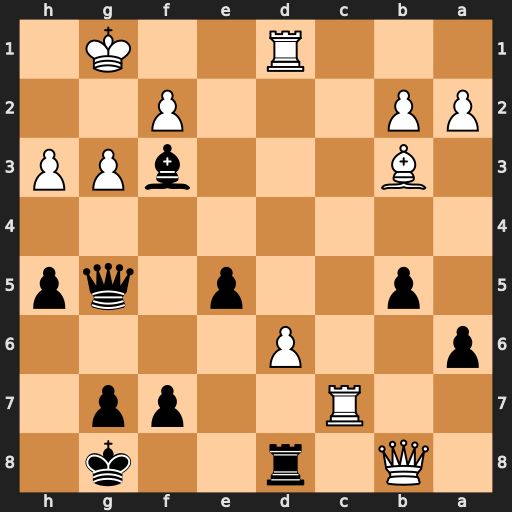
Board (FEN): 1Q1r2k1/2R2pp1/p2P4/1p2p1qp/8/1B3bPP/PP3P2/3R2K1
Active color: b
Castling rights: -
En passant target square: -
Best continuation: Rxb8 Rxf7 Bxd1 Rf5+ Bxb3